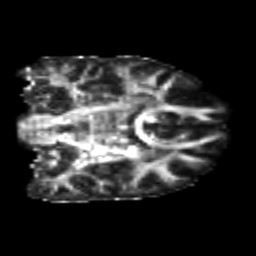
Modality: FA
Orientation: coronal
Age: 24
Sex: male
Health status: healthy
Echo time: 0.074 s